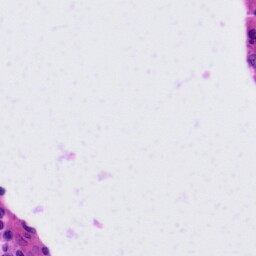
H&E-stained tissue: Tonsil